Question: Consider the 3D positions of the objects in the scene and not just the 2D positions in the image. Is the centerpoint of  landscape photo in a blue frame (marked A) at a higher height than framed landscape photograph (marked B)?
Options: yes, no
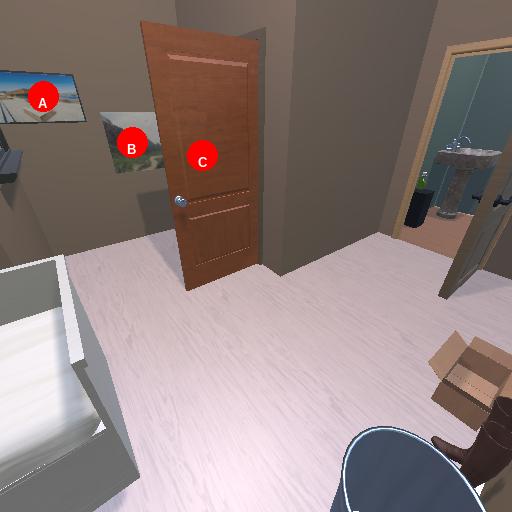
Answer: yes